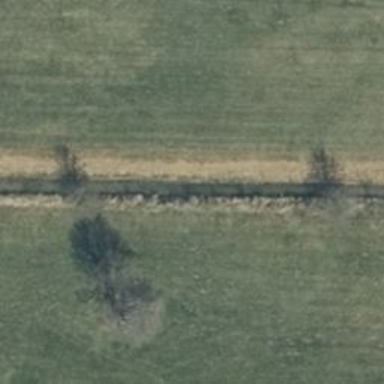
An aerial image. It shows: Grass path.